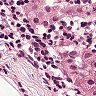
Metastatic tissue present: yes